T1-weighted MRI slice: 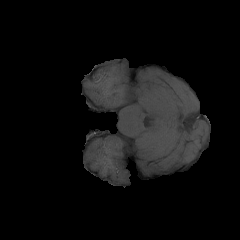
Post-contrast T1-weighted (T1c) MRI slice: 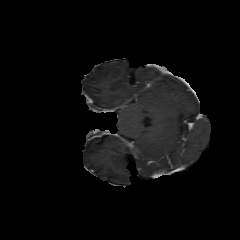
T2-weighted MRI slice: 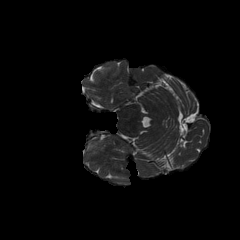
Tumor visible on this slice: no